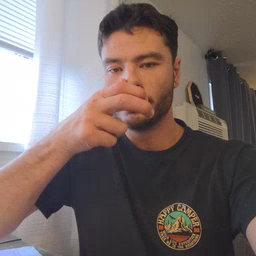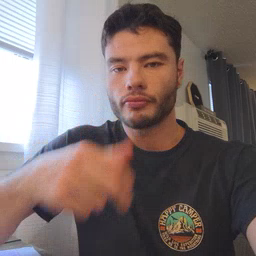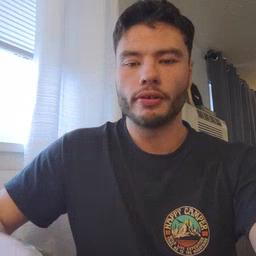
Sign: bug